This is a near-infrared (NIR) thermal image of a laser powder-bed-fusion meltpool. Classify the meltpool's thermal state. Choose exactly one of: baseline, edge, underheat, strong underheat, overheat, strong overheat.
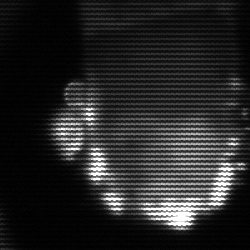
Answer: baseline